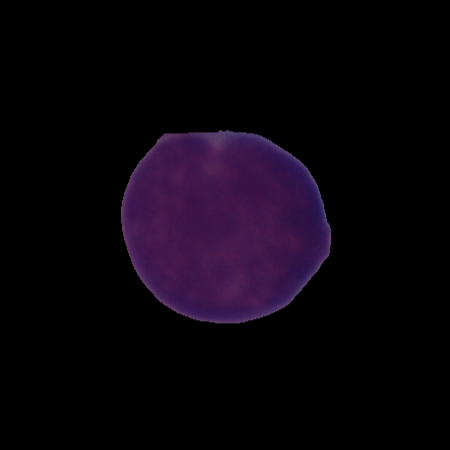
Label: cancer